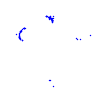
Particle: proton